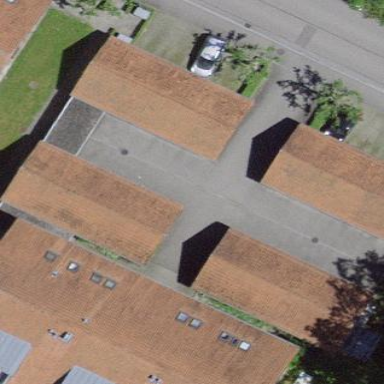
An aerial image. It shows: View of roof of building.